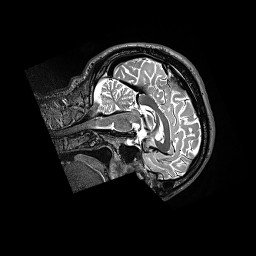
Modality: T2w
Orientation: sagittal
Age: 32
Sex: male
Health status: ill
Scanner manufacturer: siemens
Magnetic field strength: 3 T
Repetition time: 3.2 s
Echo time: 0.564 s